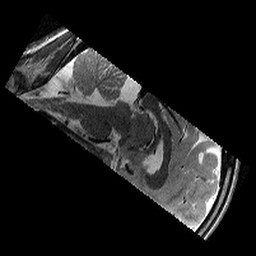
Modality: T2w
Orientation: sagittal
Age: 12
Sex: male
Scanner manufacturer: siemens
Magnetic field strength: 3 T
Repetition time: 9.23 s
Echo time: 0.067 s